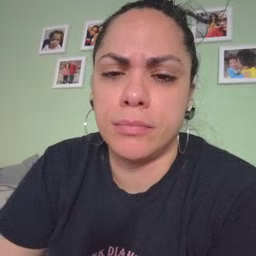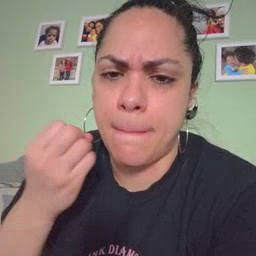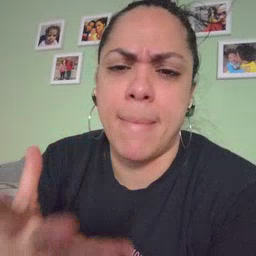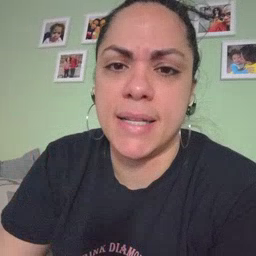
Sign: many